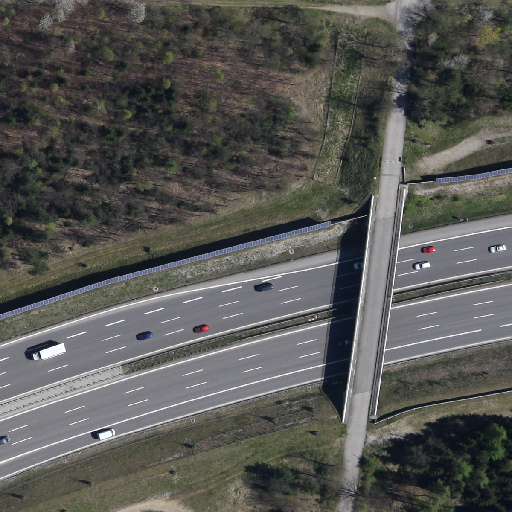
Referring expression: car